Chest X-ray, PA view. Patient: 64 years old, sex F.
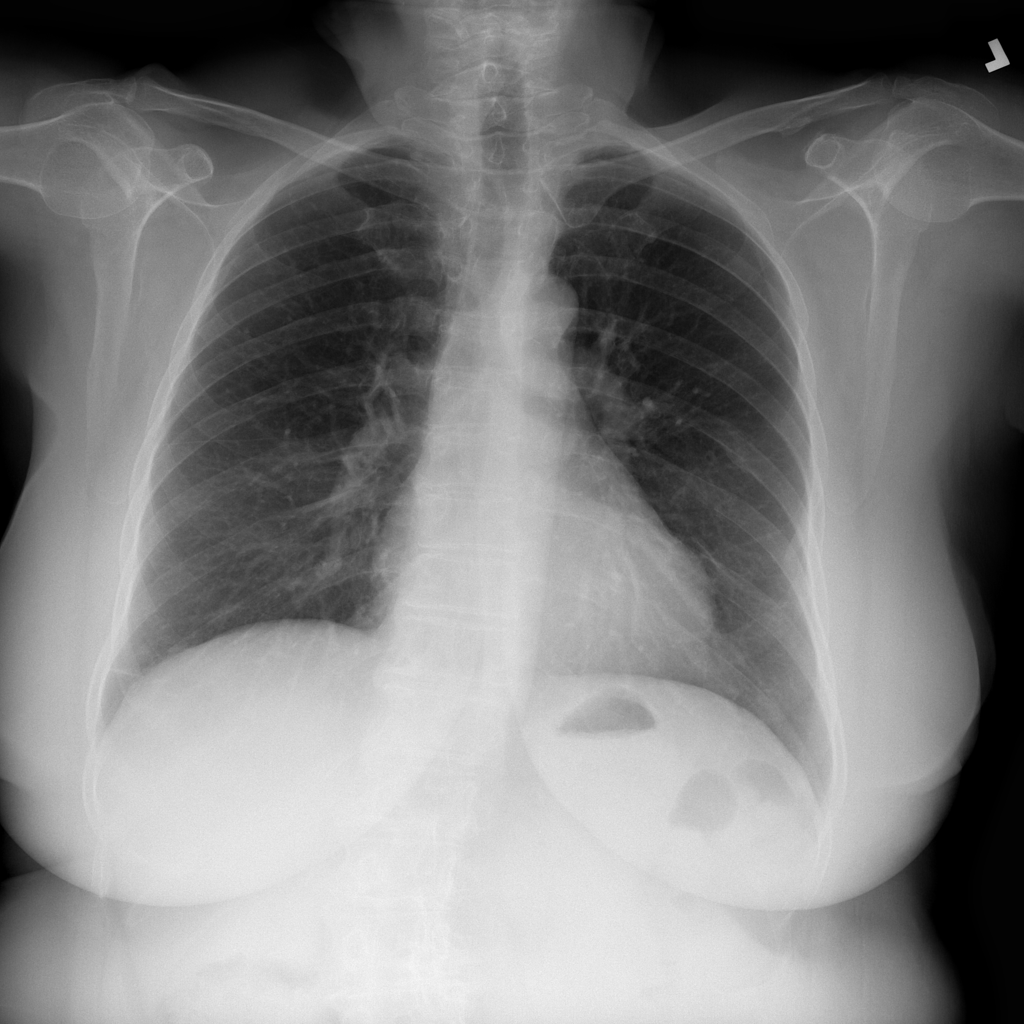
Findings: No Finding